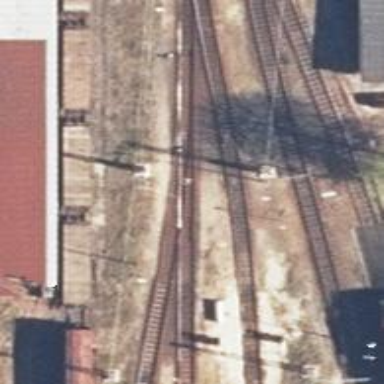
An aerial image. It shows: Railway switch.